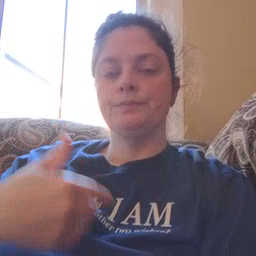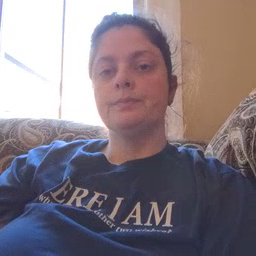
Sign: animal